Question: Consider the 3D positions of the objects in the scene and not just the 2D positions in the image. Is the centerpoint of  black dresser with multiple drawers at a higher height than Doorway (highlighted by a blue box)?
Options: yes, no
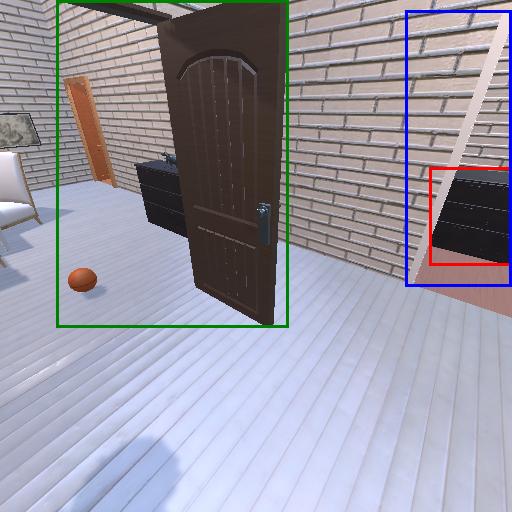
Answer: yes